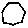
Label: hexagon